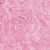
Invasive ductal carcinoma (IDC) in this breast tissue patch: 0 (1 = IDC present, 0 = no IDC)